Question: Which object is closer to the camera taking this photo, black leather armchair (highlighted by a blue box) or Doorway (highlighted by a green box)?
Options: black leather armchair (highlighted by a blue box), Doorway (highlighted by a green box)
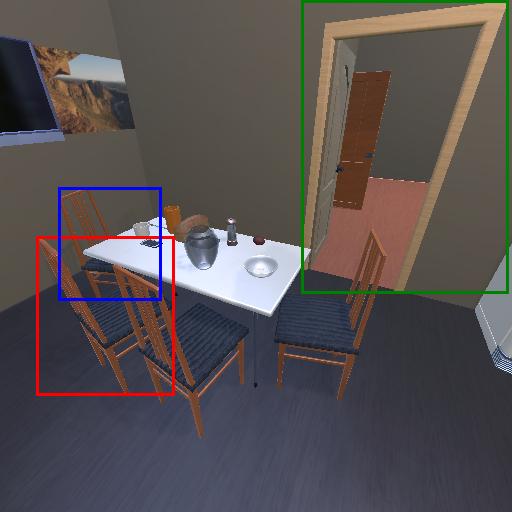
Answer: black leather armchair (highlighted by a blue box)